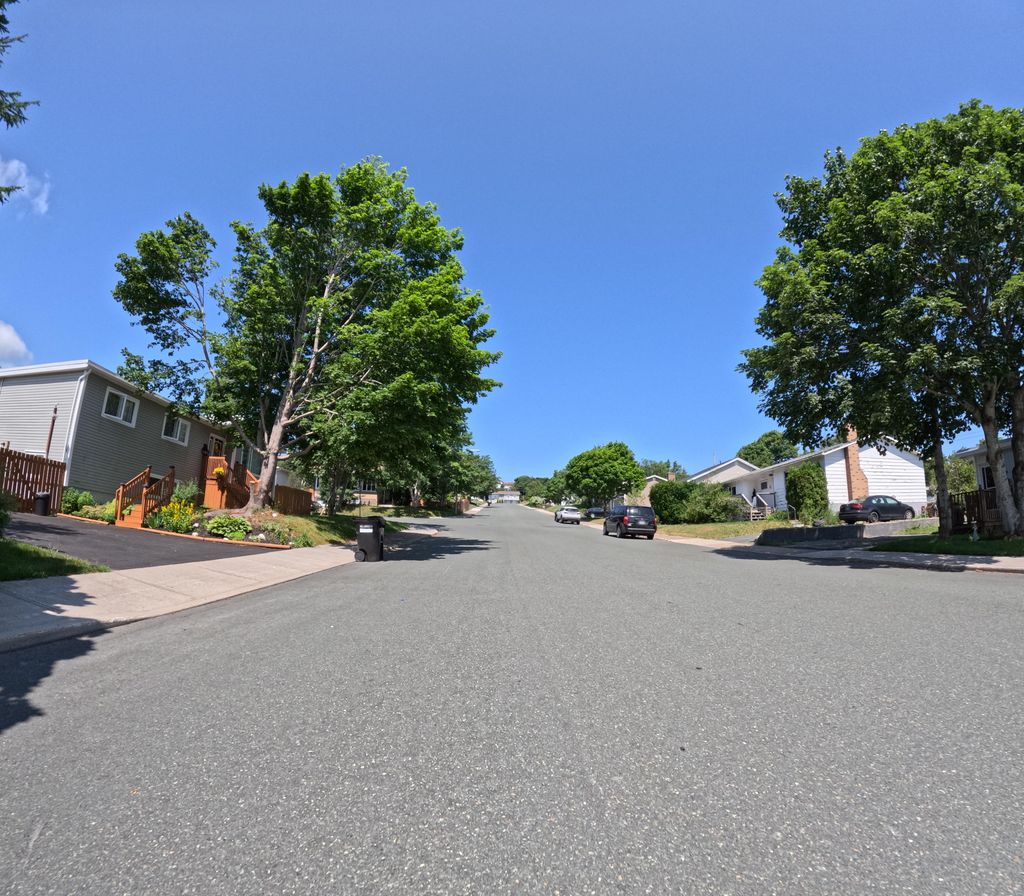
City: st_johns